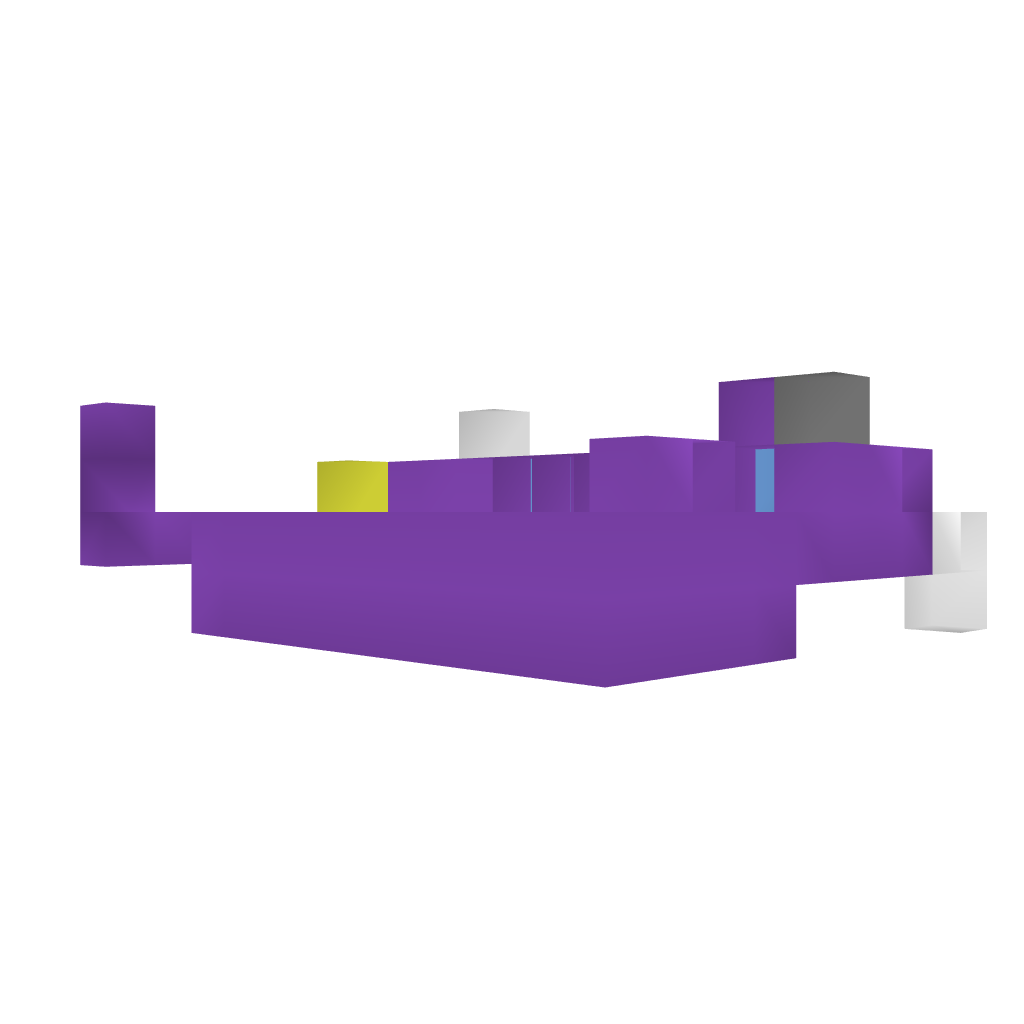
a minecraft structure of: TNT Cannon bad low quality